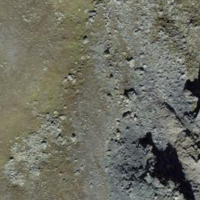
EUNIS habitat code: 26
Species observed at this site:
Prunella collaris
Montifringilla nivalis